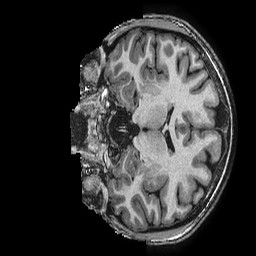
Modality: T1w
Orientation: coronal
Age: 18
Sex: female
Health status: ill
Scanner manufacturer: ge
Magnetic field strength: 3 T
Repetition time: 0.0077 s
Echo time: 0.003436 s